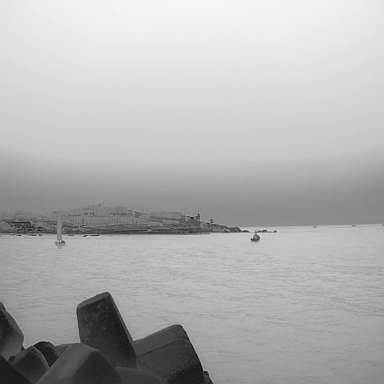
There are two objects shown in the infrared image, including a sailboat, and a bulk_carrier.